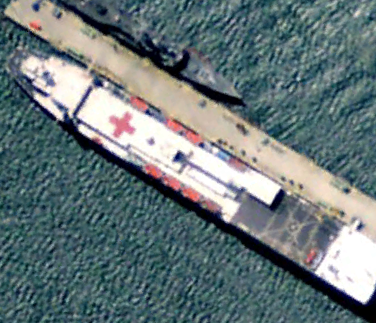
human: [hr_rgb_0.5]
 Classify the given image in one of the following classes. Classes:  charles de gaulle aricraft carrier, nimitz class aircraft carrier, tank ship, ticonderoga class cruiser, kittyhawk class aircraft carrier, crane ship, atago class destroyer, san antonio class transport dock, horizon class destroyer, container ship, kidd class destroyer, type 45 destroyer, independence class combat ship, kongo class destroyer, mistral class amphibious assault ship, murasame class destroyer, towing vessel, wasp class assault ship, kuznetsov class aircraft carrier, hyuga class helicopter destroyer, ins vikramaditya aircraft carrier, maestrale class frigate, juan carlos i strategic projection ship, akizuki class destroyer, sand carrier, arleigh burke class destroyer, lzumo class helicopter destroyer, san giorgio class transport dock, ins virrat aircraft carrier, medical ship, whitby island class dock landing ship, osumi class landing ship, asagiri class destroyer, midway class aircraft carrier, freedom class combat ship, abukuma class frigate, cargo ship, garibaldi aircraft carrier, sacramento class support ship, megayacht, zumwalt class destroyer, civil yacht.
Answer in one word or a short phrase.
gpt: Medical ship